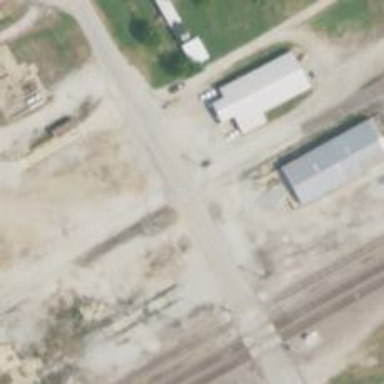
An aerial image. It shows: Railway level crossing.